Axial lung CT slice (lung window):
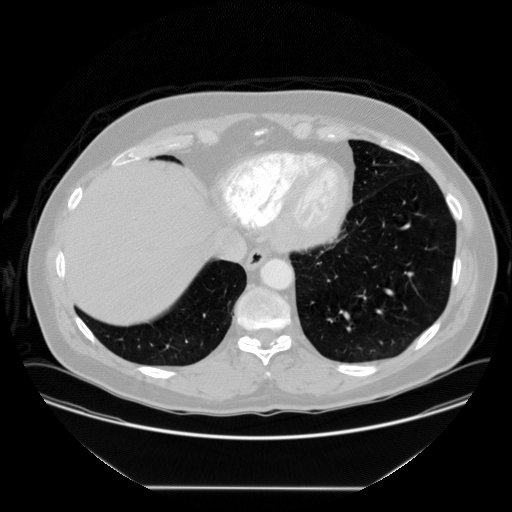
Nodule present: no